Field crop: maize
Growth stage: 2
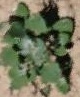
Species: chenopodium